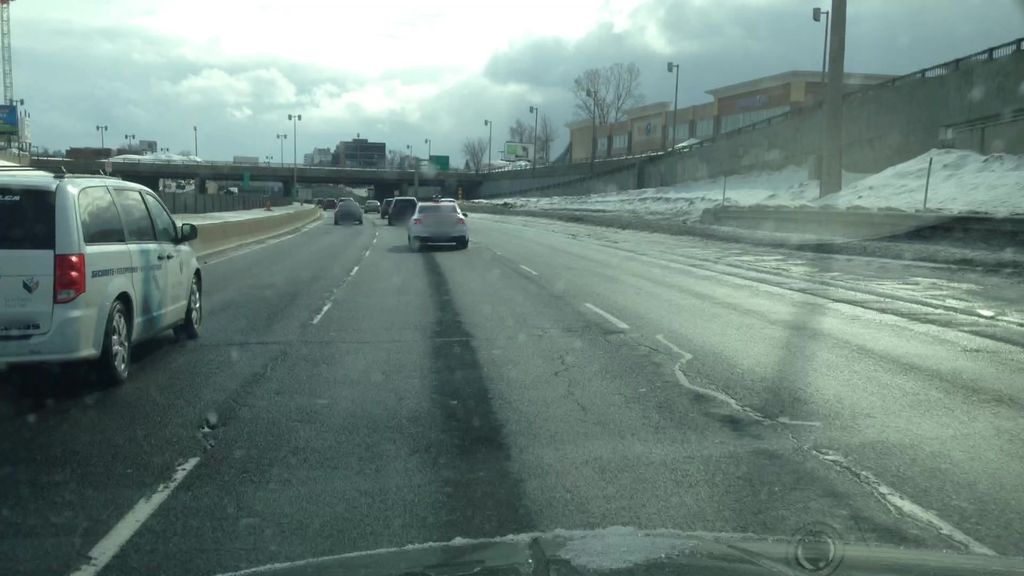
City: montreal